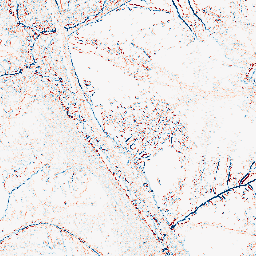
Category: edge_preserving
Decomposition family: median
Decomposition parameters: size: 3
Upsampling method: area
Upsampling parameters: scale: 2
Upsampling scale: 2